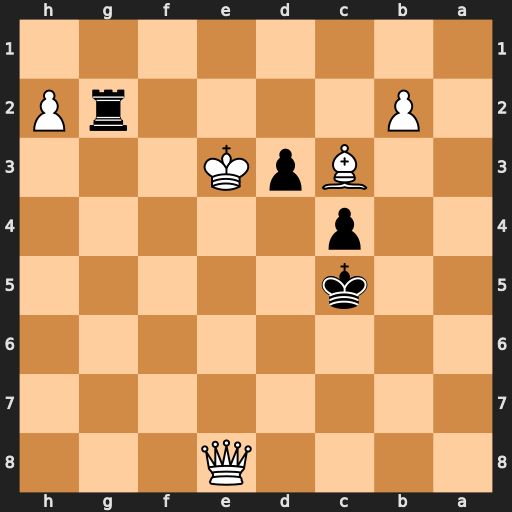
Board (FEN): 4Q3/8/8/2k5/2p5/2BpK3/1P4rP/8
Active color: b
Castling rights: -
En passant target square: -
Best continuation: Re2+ Kf3 Rxe8